Interaction volume radius: 5 \u00c5
Interaction volume height: 10 \u00c5
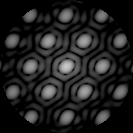
Disorder parameter: 0.07575